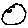
Label: moon